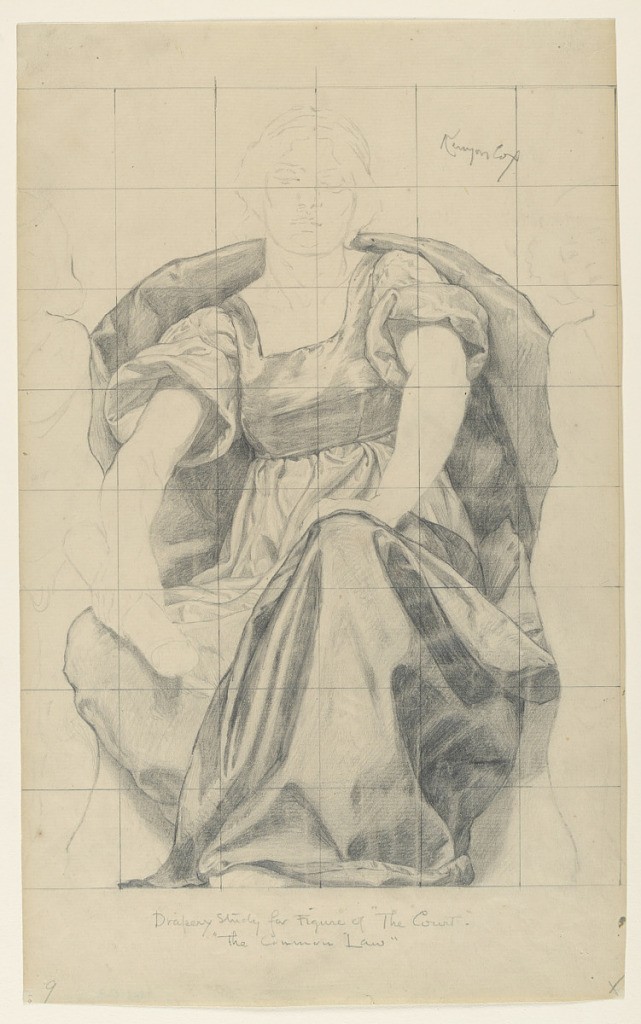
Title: Study for "The Court," "The Common Law," Appellate Division Court House, New York, NY
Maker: Kenyon Cox, American, 1856–1919
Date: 1898
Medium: Graphite on paper
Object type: Drawing
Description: A seated female figure with flowing drapery. The paper is squared for transferring the image.